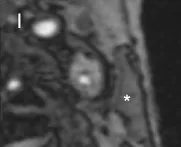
Magnetic resonance imaging (MRI) and angiography findings. (H,I) Magnetization-prepared rapid gradient-echo image and maximum intensity projection images from time-of-flight MRA (level of the dotted line) showing high signal intensity in the plaque compared with the sternocleidomastoid muscle (asterisk).
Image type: radiology (mri)